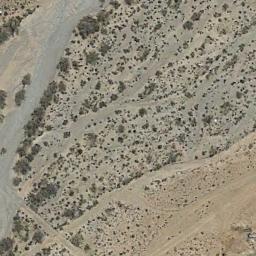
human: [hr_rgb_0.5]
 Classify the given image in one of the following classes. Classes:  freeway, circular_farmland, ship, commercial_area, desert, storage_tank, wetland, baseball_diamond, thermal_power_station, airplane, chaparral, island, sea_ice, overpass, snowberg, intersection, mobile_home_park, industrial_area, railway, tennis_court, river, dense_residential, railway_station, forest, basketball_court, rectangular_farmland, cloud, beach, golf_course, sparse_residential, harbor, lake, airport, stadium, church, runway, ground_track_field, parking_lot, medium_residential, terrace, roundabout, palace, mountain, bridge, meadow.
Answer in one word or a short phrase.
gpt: chaparral